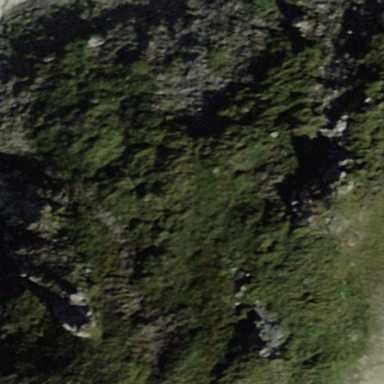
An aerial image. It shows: Landscape dominated by bare rock.